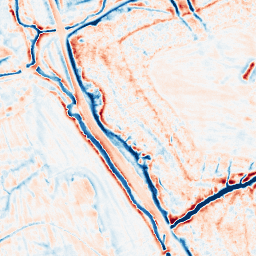
Category: edge_preserving
Decomposition family: bilateral
Decomposition parameters: d: 15
sigma_color: 75
sigma_space: 50
Upsampling method: sinc_blackman
Upsampling parameters: scale: 2
kernel_size: 8
Upsampling scale: 2